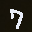
Label: 7